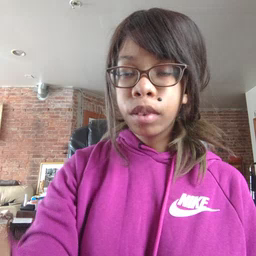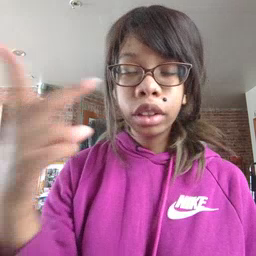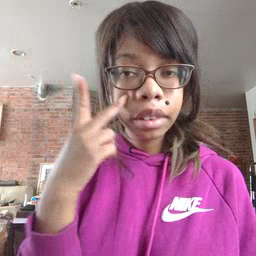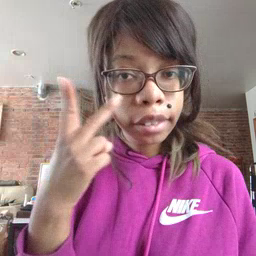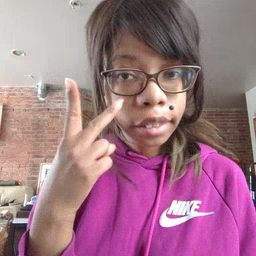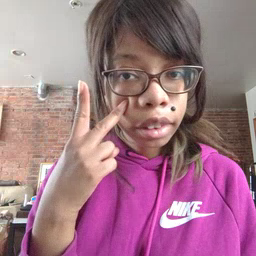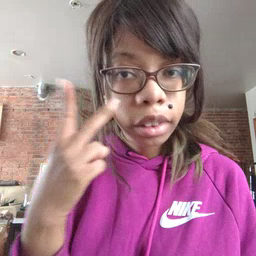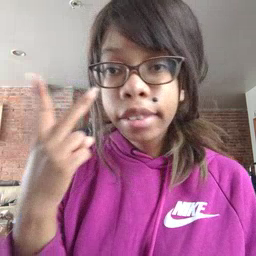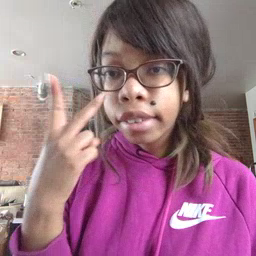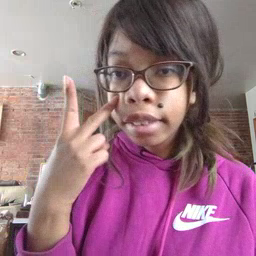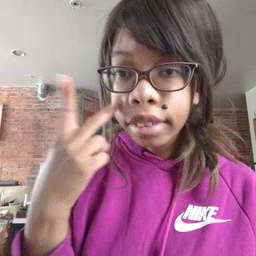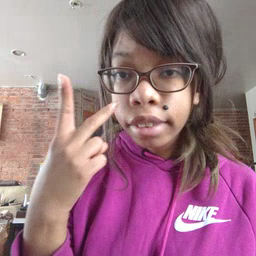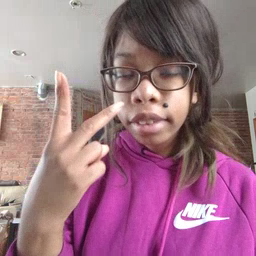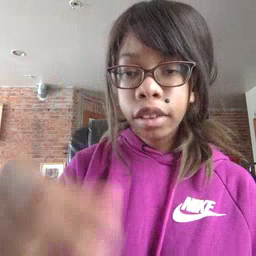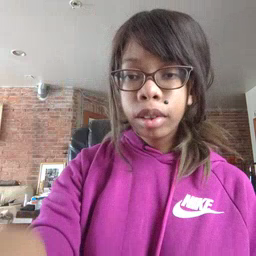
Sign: see